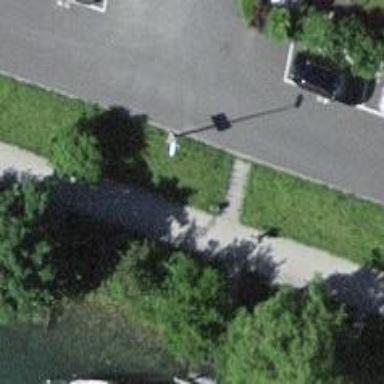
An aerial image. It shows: Footway with surface of fine gravel.